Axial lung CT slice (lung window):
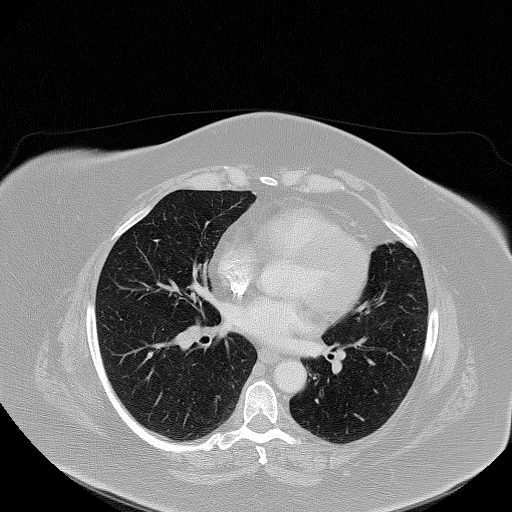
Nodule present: no